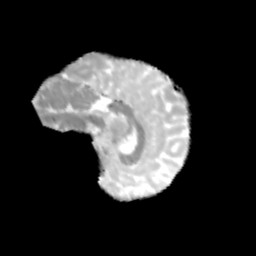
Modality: MD
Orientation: sagittal
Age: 12
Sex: female
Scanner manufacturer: siemens
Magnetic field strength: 3 T
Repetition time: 3.8 s
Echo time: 0.07 s